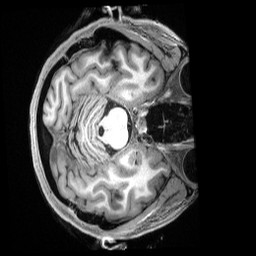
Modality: T1w
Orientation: axial
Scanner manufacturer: siemens
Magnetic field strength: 3 T
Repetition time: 2.5 s
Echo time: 0.00231 s